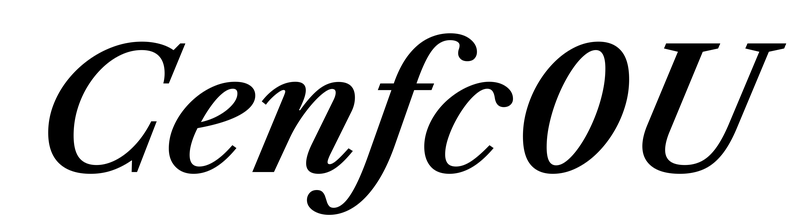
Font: LibreCaslonText-Italic_SemiBold_Italic